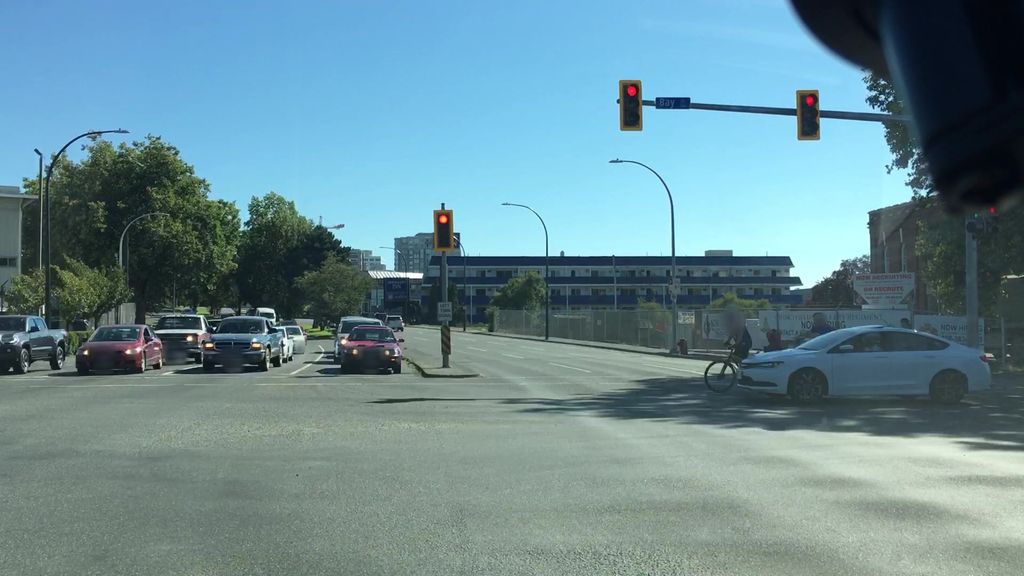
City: victoria